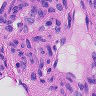
Metastatic tissue present: yes